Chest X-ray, PA view. Patient: 64 years old, sex F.
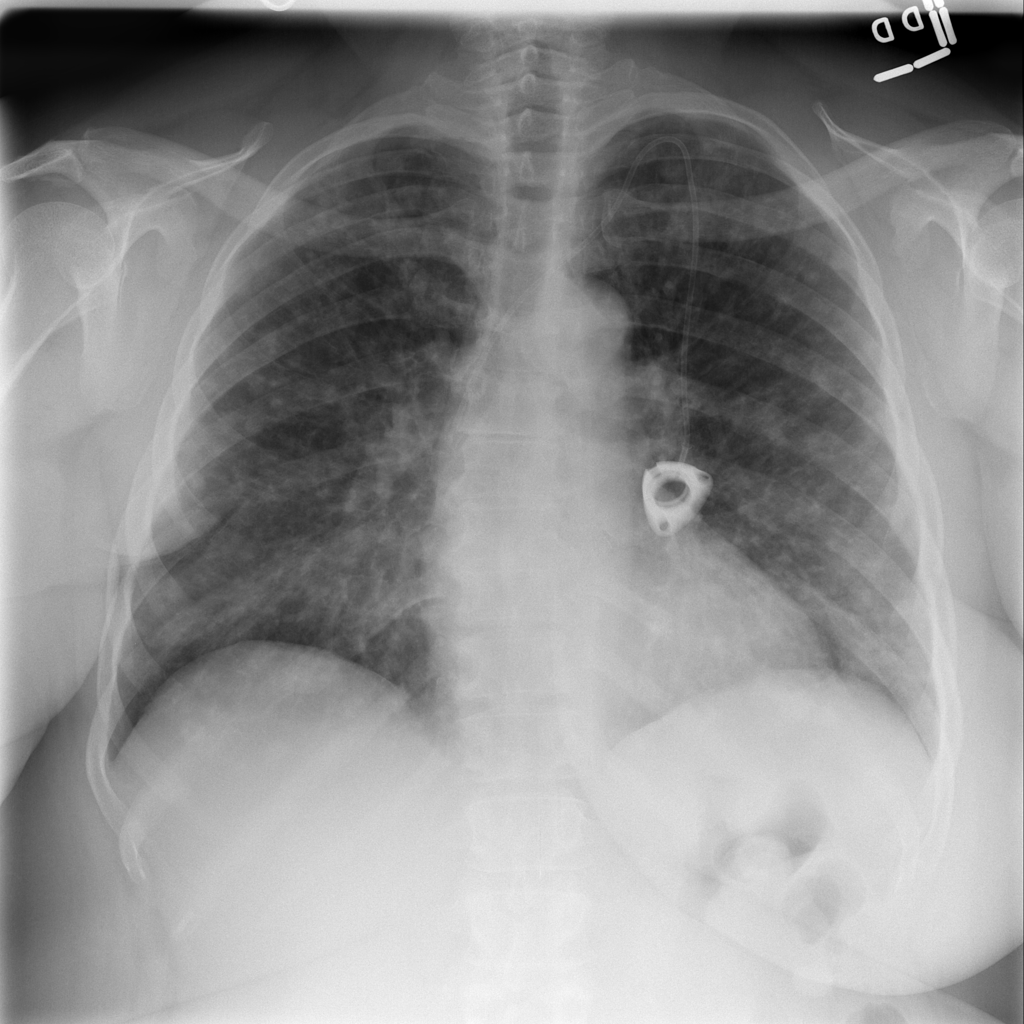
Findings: No Finding